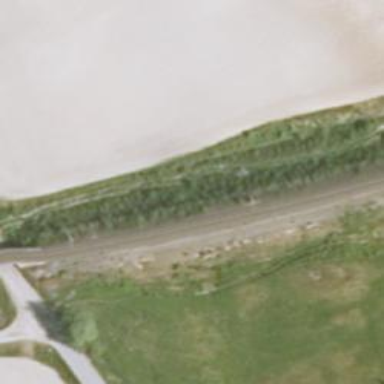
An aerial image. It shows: Continuous rail railway with electrified contact line.